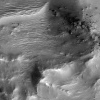
Atmospheric dust classification: not_dusty